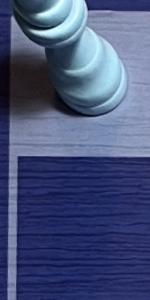
Label: Empty